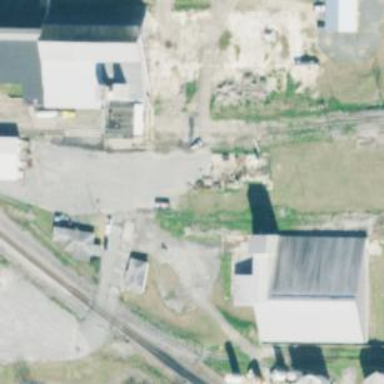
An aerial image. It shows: Disused railway spur line.